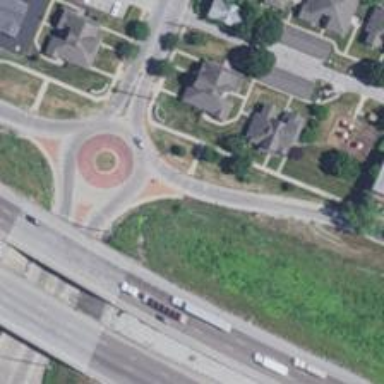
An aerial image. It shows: Tertiary road that leads to roundabout.